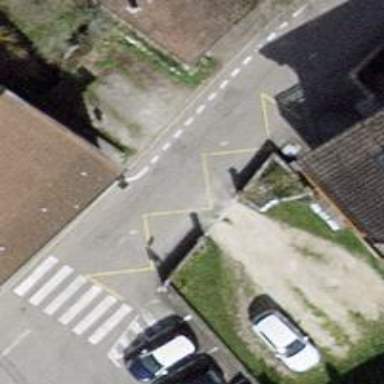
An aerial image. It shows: Bus stop with platform for public transport.